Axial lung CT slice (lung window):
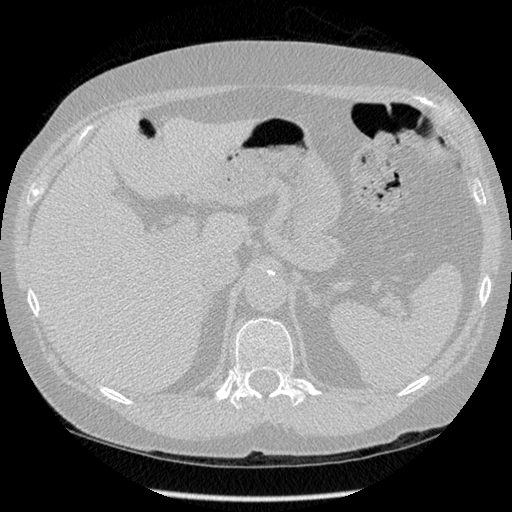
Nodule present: no